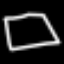
Label: square